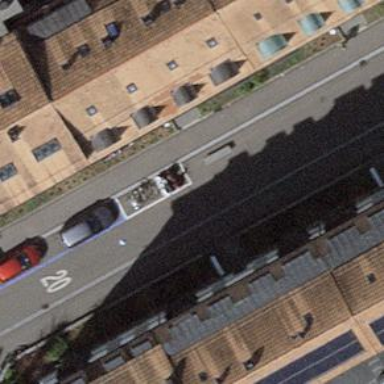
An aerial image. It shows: Bicycle parking area with stands.